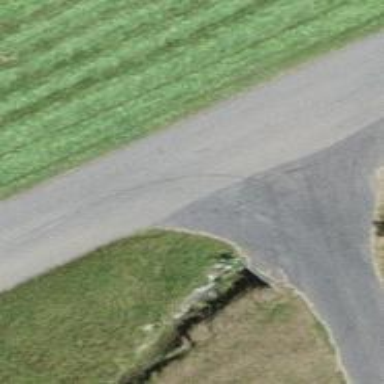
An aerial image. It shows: Unclassified road with asphalt surface.